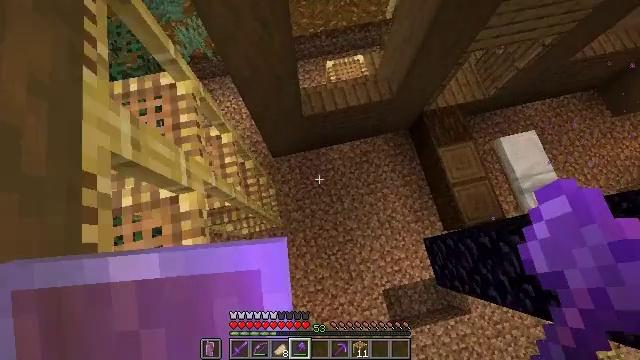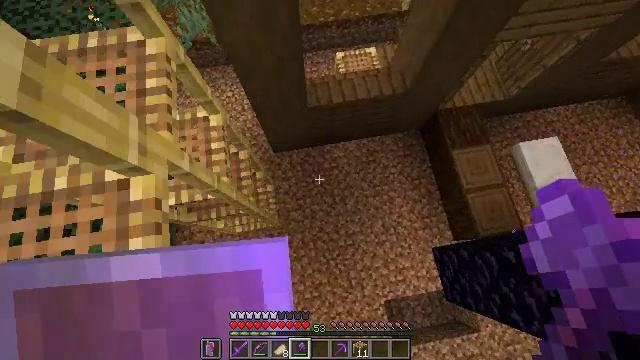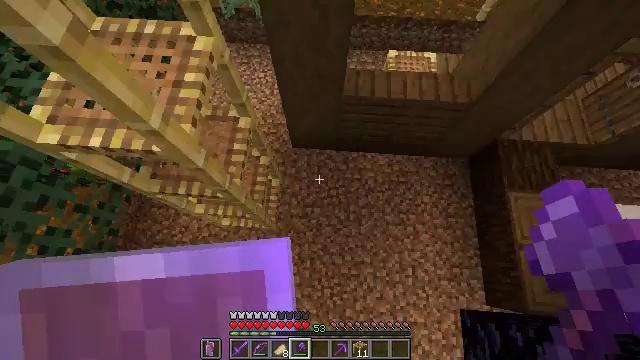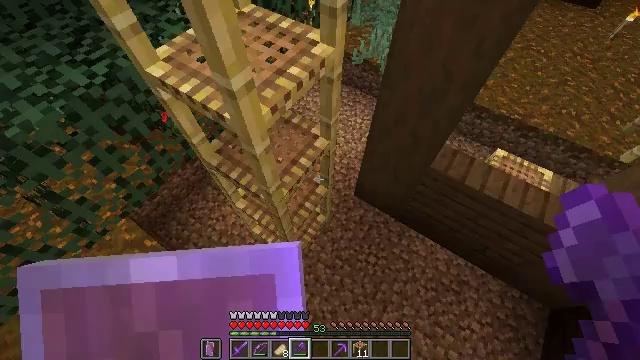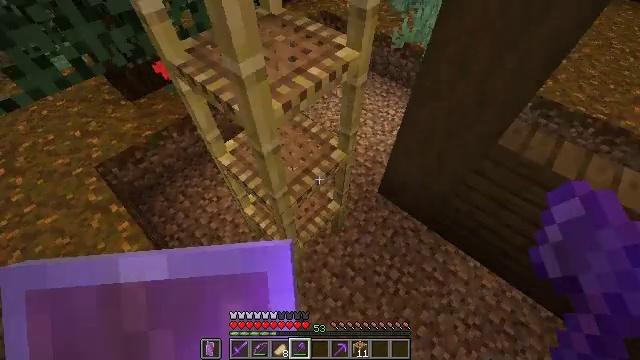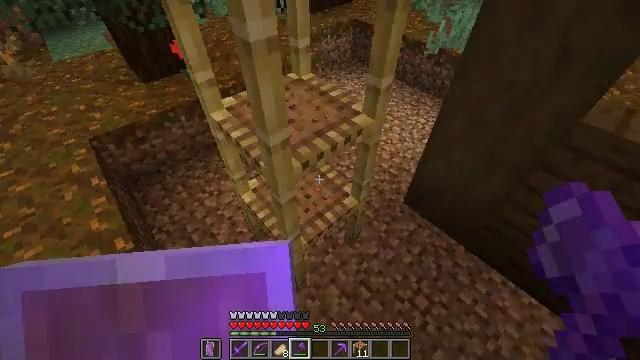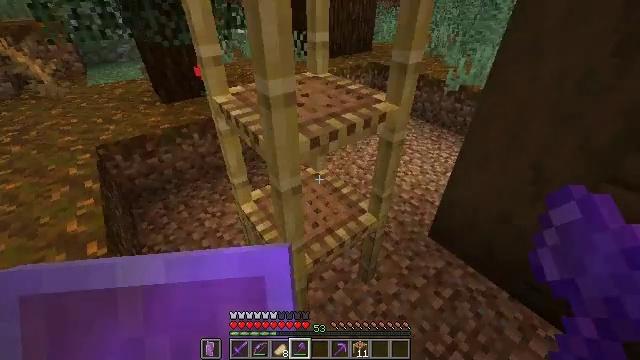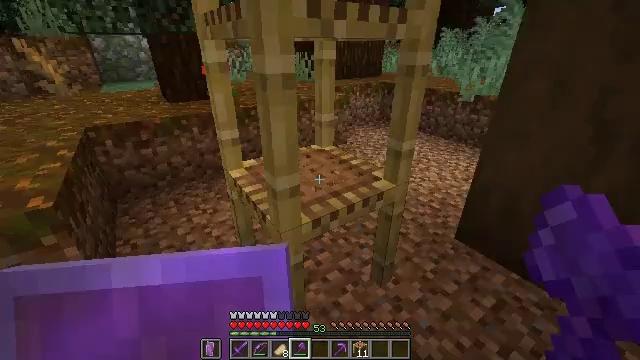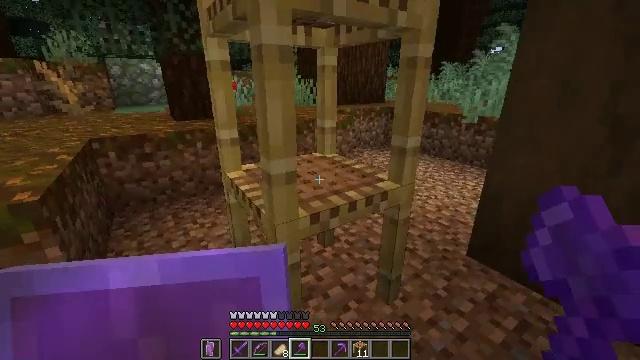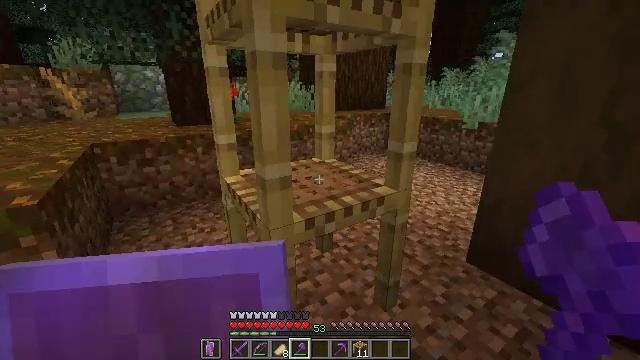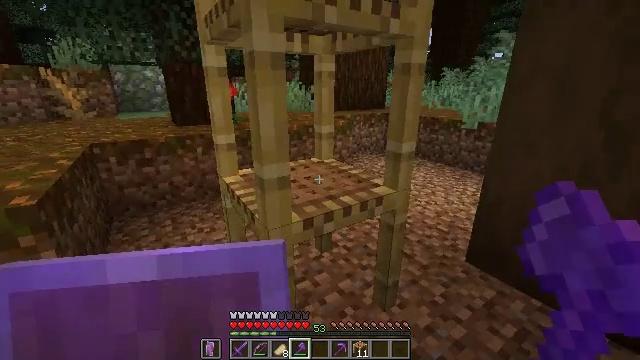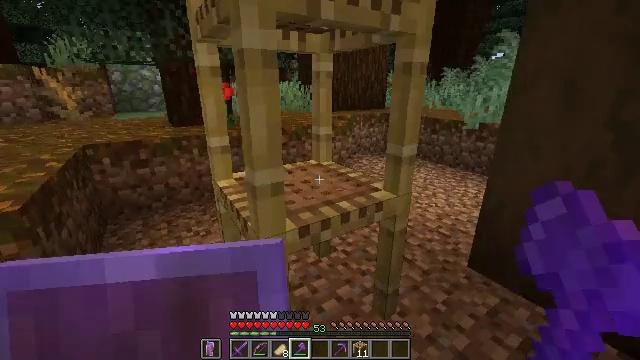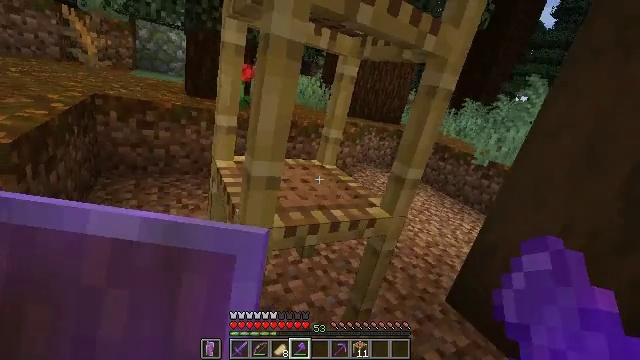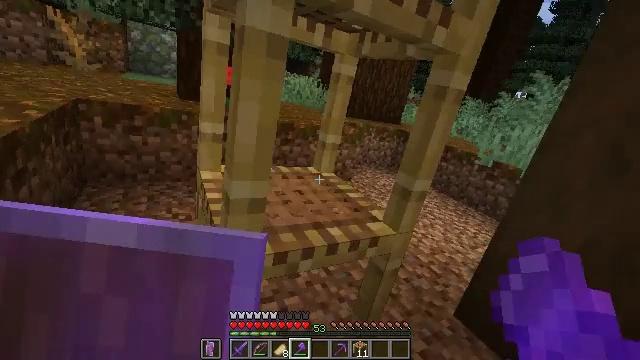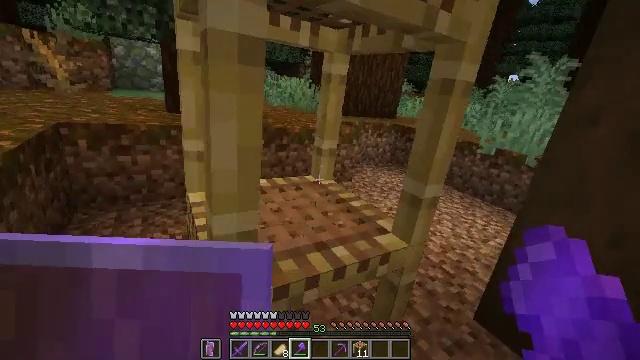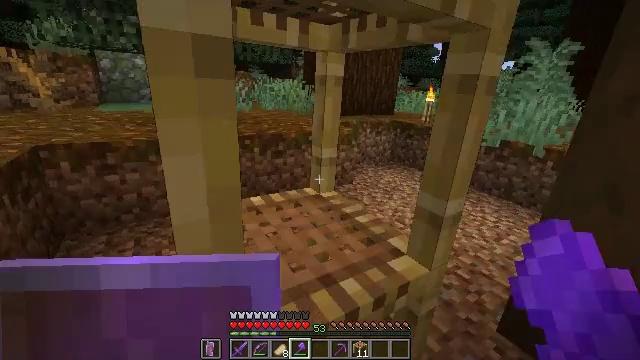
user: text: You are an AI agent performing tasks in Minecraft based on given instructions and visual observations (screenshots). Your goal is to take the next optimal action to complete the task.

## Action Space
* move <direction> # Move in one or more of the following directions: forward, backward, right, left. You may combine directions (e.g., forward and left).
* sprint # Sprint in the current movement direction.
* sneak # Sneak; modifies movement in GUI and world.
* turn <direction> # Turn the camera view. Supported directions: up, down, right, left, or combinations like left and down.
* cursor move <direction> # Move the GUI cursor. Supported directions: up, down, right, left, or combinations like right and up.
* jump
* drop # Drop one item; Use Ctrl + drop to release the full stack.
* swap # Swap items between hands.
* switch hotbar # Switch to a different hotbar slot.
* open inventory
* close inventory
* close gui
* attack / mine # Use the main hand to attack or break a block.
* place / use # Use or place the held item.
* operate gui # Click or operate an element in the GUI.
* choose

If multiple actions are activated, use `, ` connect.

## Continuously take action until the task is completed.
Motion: motion action
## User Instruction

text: Punch the spruce leaves to get saplings.
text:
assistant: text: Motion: turn left
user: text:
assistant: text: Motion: turn left and up
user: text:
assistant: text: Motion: turn left and up
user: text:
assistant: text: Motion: turn left and up
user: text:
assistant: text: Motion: turn left and up
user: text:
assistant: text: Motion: turn left and up
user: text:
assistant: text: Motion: turn left and up
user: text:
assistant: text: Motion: turn left and up
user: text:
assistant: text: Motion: turn up
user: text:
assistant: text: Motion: no_op
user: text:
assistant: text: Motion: move forward
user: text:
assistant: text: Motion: move forward
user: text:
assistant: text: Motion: move forward
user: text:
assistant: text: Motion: move forward
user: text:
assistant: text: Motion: move forward
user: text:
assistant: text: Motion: move forward
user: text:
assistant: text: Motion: move forward
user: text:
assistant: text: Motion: move forward, turn right
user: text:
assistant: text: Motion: move forward, turn right
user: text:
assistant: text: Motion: move forward, turn right and down
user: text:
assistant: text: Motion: move forward, turn right
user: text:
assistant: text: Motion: move forward
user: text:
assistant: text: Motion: move forward
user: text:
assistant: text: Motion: move forward
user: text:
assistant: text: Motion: move forward
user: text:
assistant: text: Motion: move forward
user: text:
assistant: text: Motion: move forward
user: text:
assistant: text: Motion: move forward
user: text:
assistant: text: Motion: move forward
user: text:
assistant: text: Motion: move forward